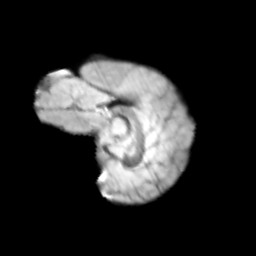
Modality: T2w
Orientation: sagittal
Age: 10
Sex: male
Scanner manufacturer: siemens
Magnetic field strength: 3 T
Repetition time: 3.8 s
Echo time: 0.07 s